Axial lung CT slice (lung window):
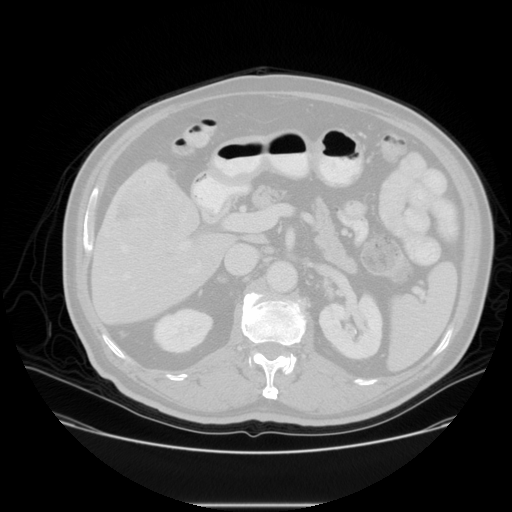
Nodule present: no